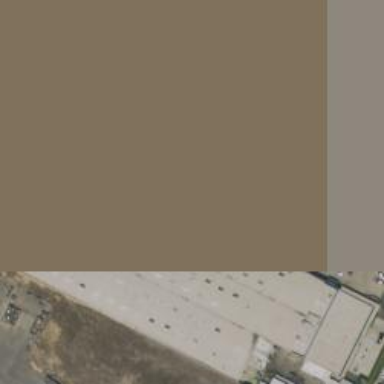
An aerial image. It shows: Warehouse.